Question: I need your help/advices to find a correct Layout and to organize a JFrame.
Well I have a rather "complicated" JFrame and I don't know which is the best Layout for it.
Am I obliged to use a GridBagLayout ?
If it is the case, can you give some tips in the organisation of the class ?
Each time I use a GridBagLayout the result is kinda random.

Right click to show and zoom picture ..
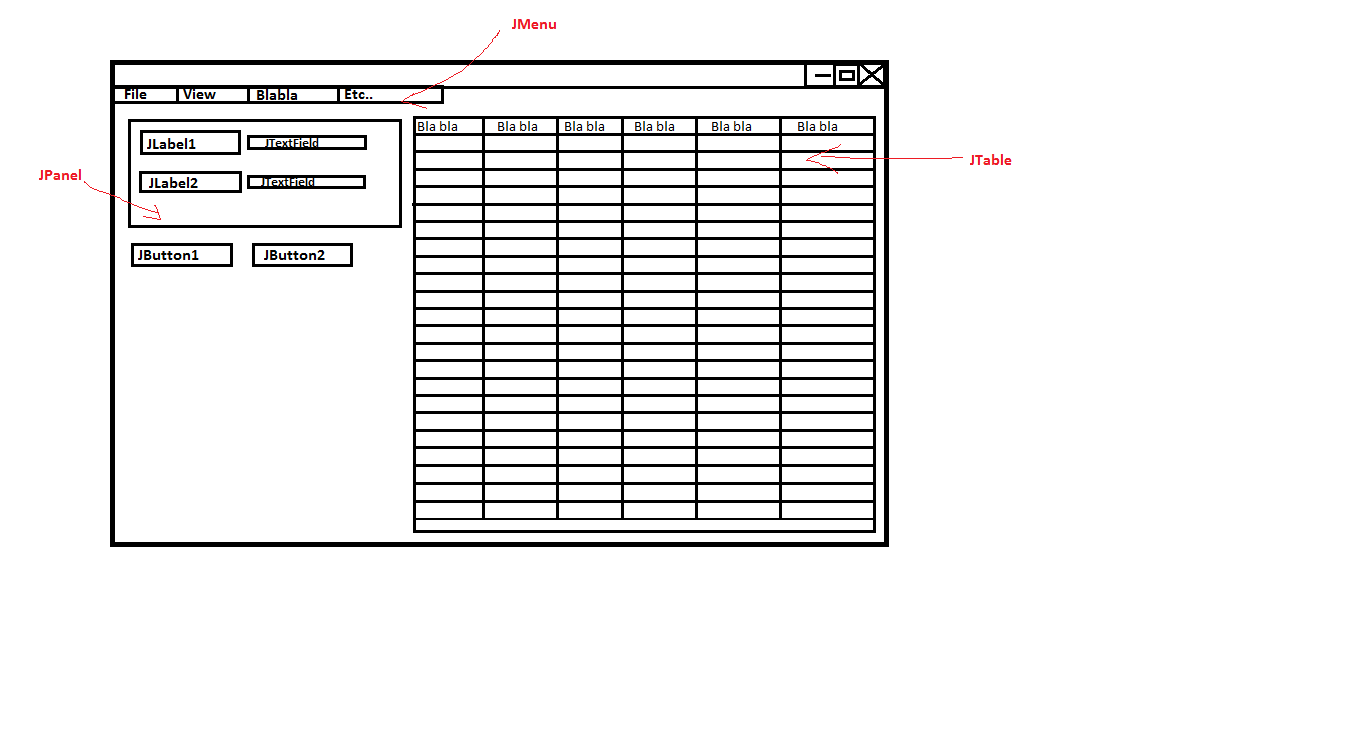
Answer: I had the same question the other day when I was working on a similar layout. I found this link to be very helpful with gridbag layout configurations.
<URL>
You aren't obliged to use a gridbag layout, there are many other layouts that could achieve the desired look and feel. The tutorial in the above link has a similar look and feel to the layout in your picture.